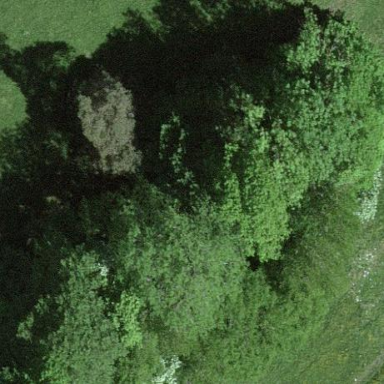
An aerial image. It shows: Deciduous forest dominated by broadleaved trees.